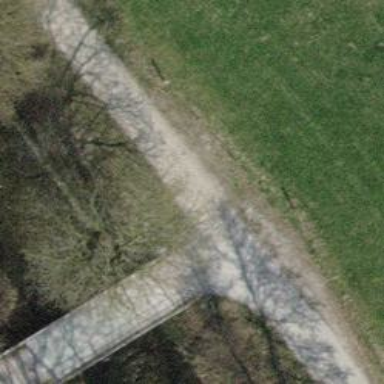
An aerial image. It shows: Concrete track with grade1 quality.